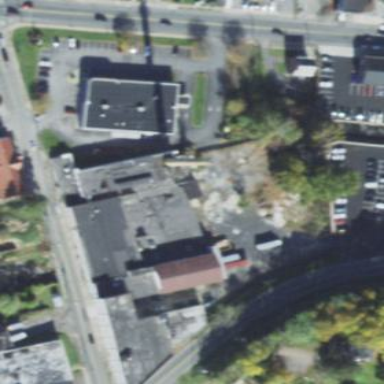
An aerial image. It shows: Industrial building.